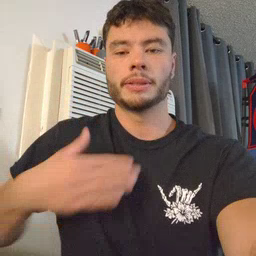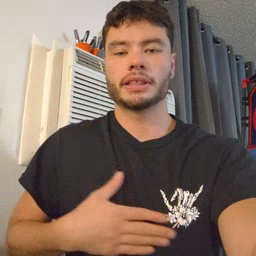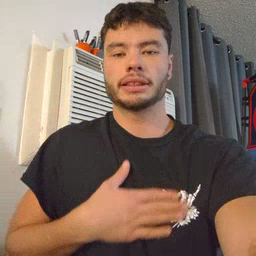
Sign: please